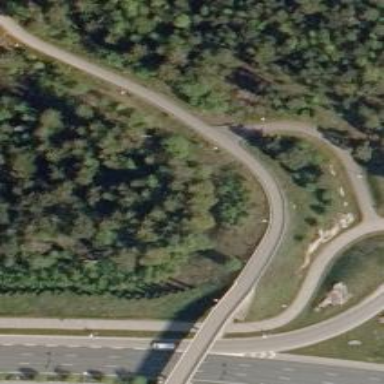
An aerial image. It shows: Cycleway with asphalt surface on embankment.